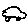
Label: car